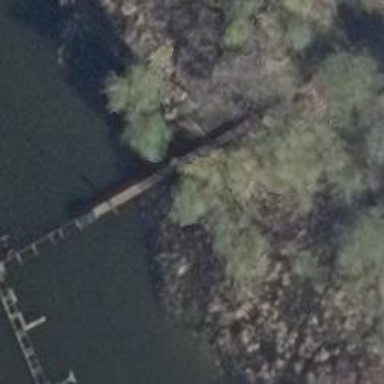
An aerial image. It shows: Man-made pier.